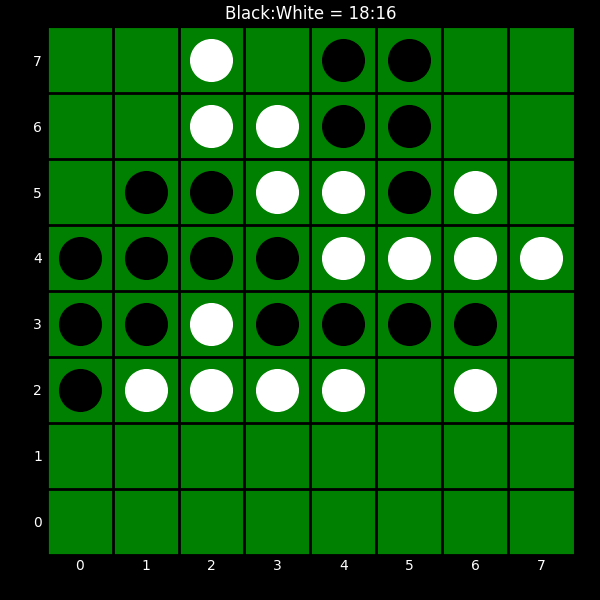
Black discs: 18
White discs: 16